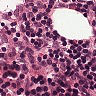
Metastatic tissue present: no